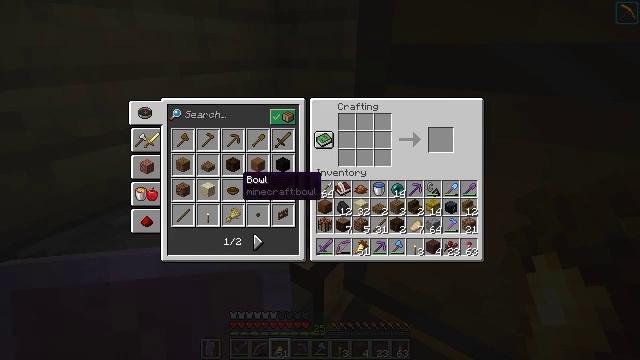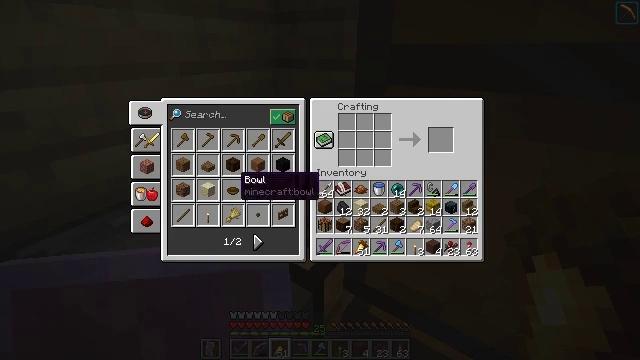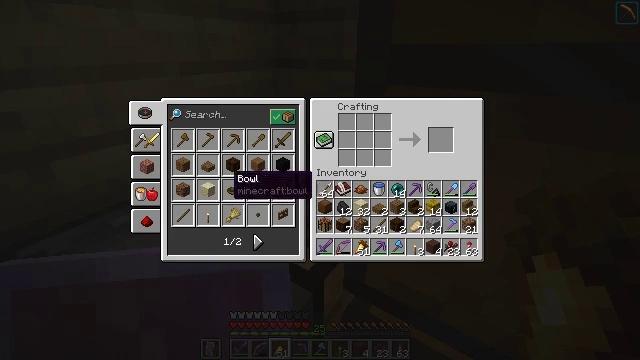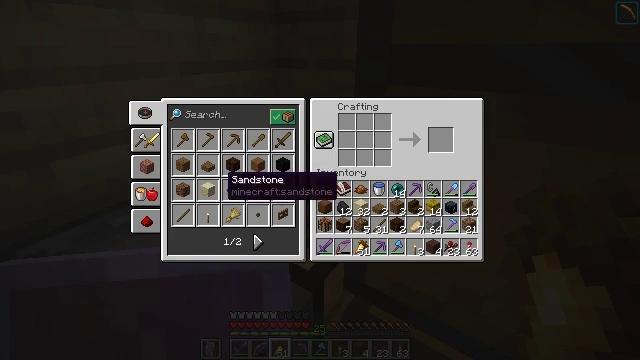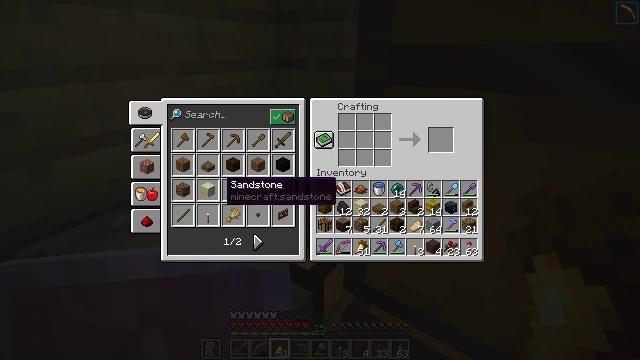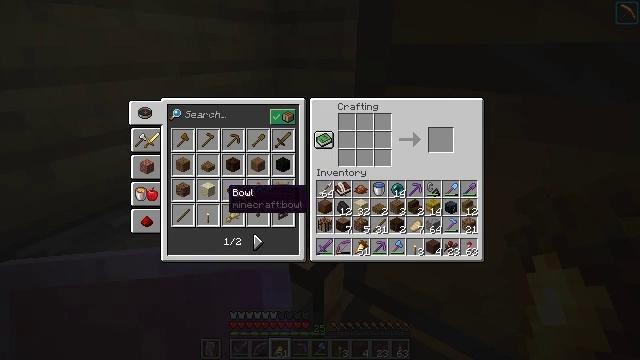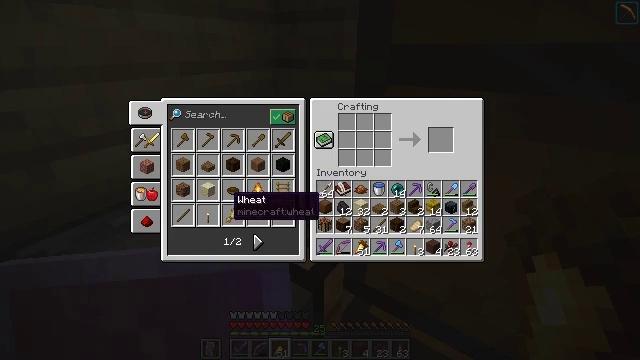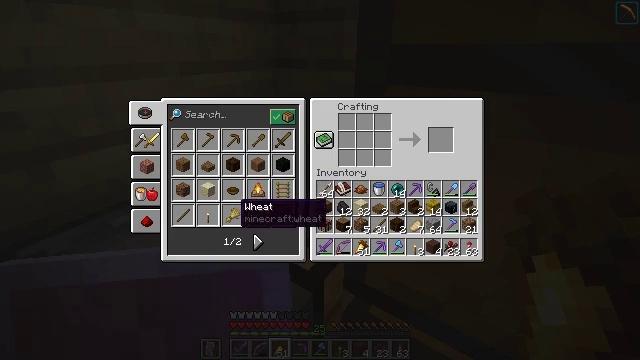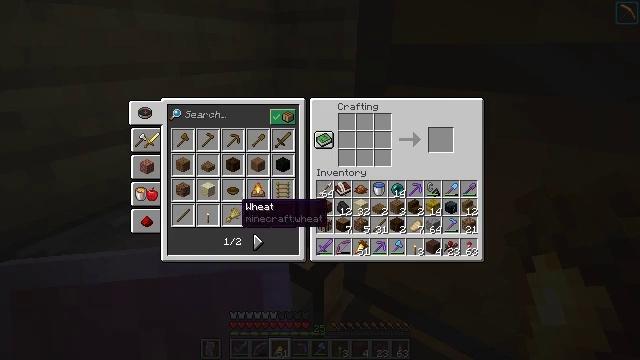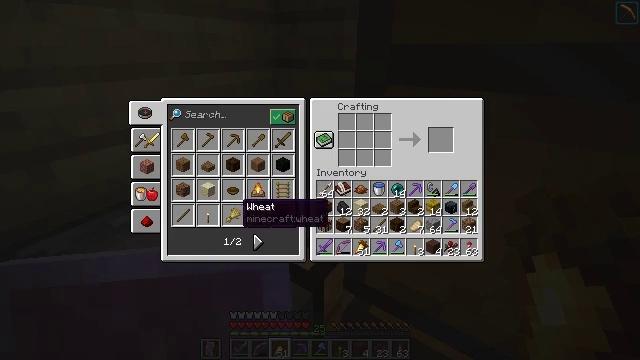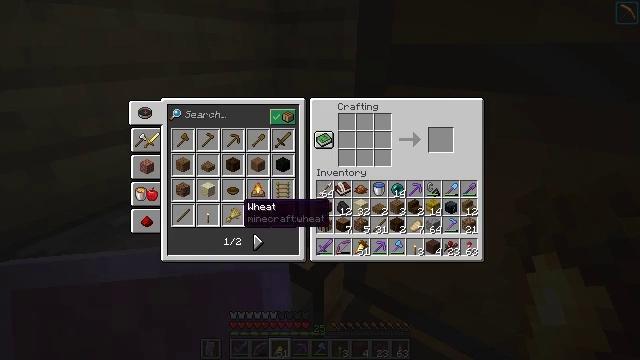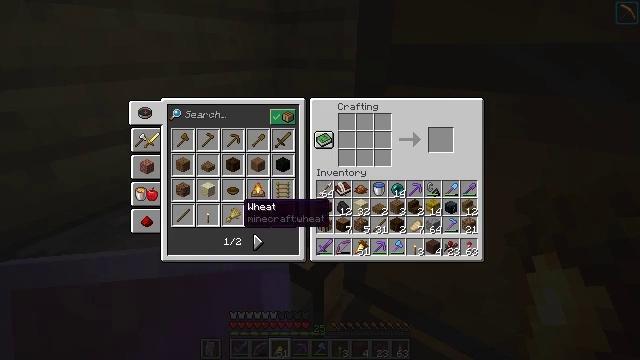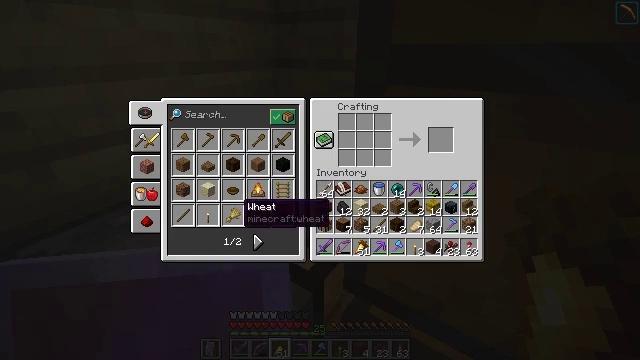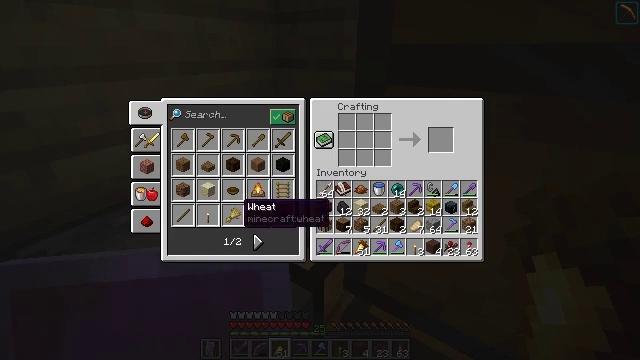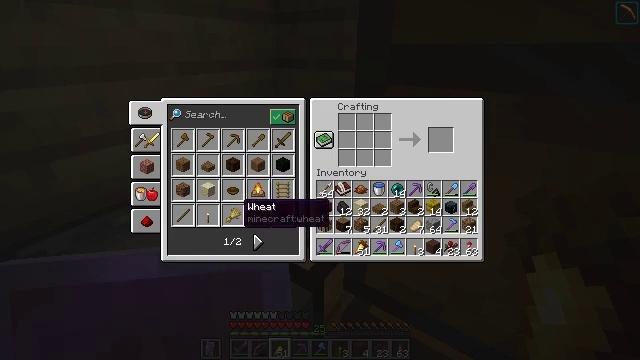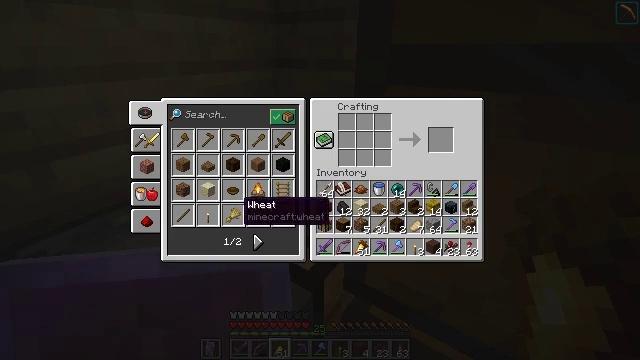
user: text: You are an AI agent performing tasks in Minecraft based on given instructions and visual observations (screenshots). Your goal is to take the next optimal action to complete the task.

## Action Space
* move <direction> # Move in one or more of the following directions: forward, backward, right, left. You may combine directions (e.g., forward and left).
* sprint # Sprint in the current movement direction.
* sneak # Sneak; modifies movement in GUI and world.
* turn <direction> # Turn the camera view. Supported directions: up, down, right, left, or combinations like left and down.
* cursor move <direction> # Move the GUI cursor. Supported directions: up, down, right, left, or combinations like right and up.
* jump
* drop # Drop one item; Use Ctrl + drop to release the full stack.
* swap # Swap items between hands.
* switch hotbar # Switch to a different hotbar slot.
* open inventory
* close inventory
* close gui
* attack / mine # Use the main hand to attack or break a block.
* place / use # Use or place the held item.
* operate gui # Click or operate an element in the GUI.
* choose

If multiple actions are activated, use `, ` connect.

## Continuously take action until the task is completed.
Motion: motion action
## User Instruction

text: Craft a batch of brown concrete powder.
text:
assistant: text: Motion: no_op
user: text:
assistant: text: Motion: cursor move left
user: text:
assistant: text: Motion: no_op
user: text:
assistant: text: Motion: no_op
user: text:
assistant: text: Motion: cursor move down
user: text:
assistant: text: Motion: cursor move down
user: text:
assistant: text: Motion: cursor move right
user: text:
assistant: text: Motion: no_op
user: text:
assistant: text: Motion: no_op
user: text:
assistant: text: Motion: no_op
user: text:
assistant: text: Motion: no_op
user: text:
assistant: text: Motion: no_op
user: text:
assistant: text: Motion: no_op
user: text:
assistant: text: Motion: no_op
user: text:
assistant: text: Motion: no_op
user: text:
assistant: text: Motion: cursor move up
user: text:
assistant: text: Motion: no_op
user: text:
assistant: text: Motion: cursor move up
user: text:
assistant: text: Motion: cursor move up
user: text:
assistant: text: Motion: no_op
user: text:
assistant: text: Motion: no_op
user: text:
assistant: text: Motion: no_op
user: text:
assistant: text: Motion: no_op
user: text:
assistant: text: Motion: no_op
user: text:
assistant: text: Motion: no_op
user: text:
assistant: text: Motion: no_op
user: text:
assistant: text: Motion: no_op
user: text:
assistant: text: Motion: no_op
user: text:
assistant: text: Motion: no_op
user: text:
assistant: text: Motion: no_op